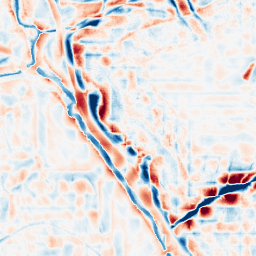
Category: wavelet
Decomposition family: wavelet_biorthogonal
Decomposition parameters: wavelet: bior2.4
level: 4
Upsampling method: bicubic
Upsampling parameters: scale: 4
Upsampling scale: 4